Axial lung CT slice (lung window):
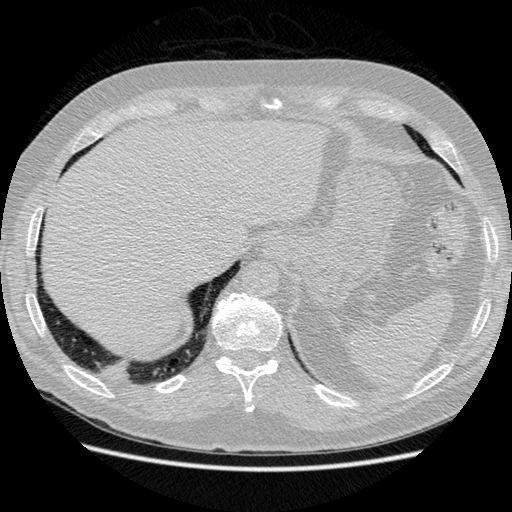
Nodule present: no